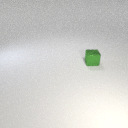
small green metal cube